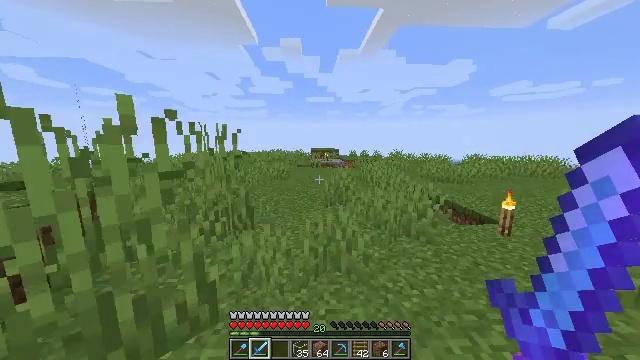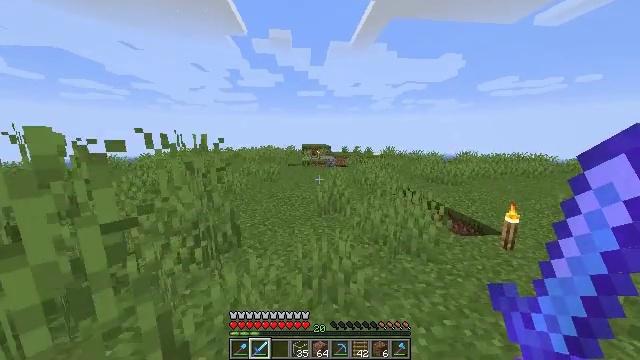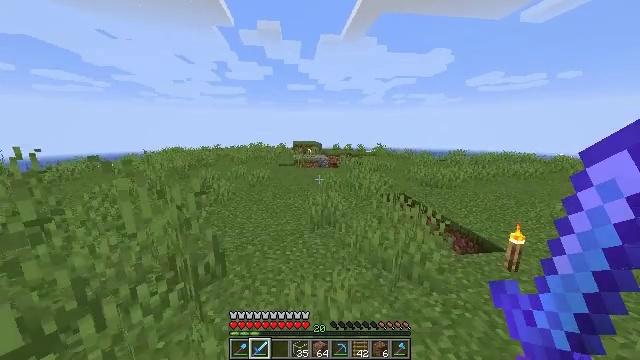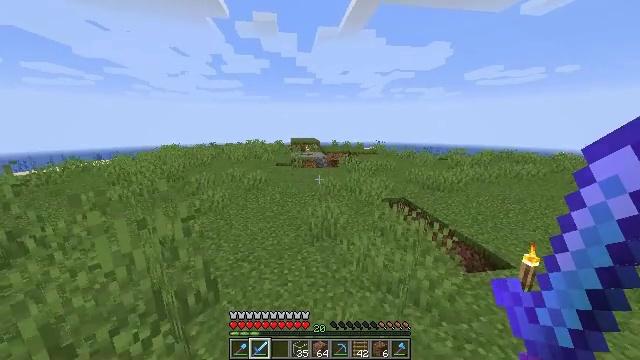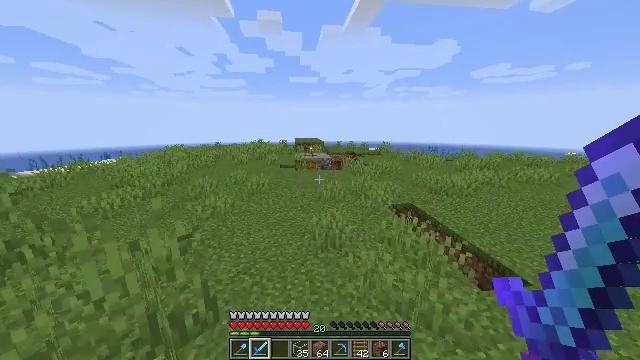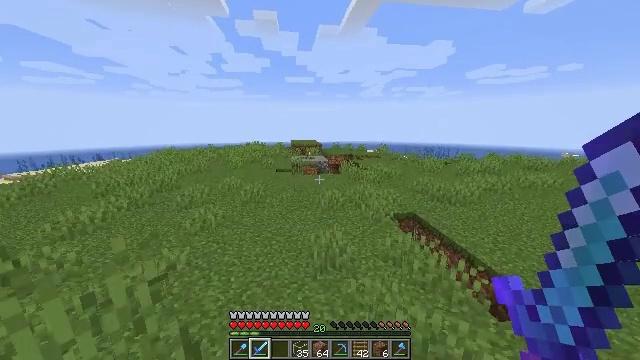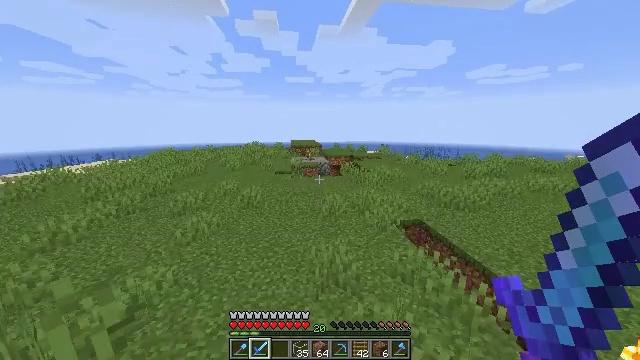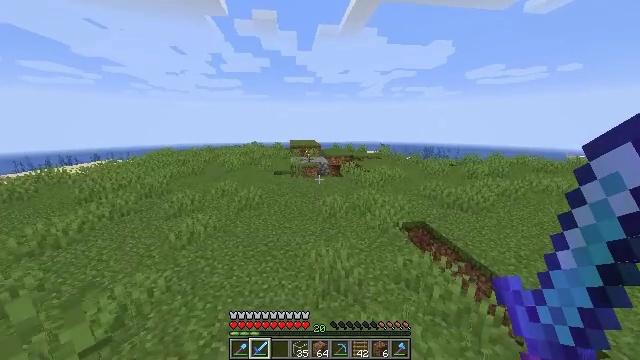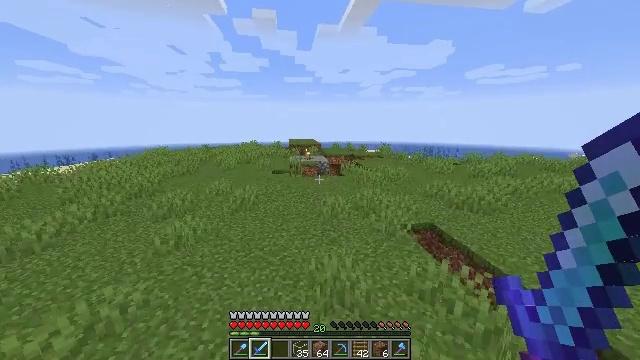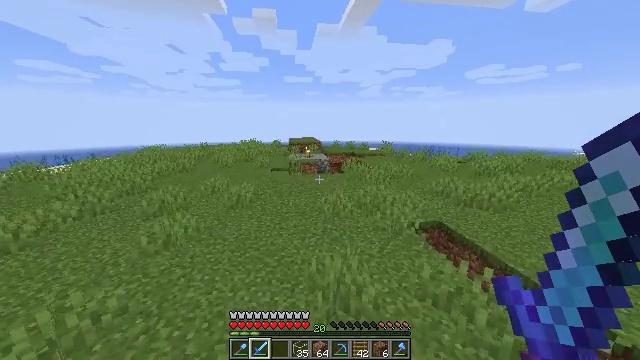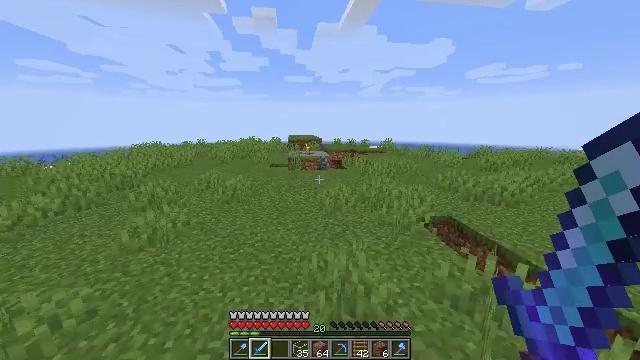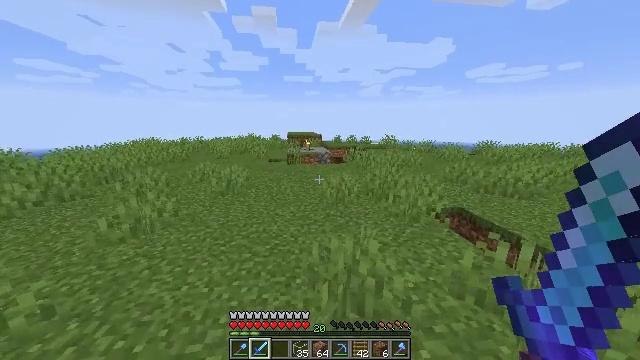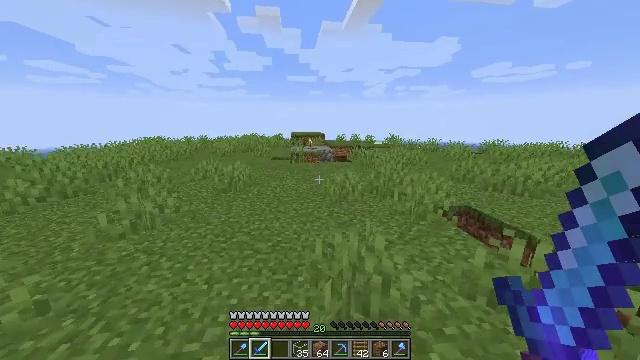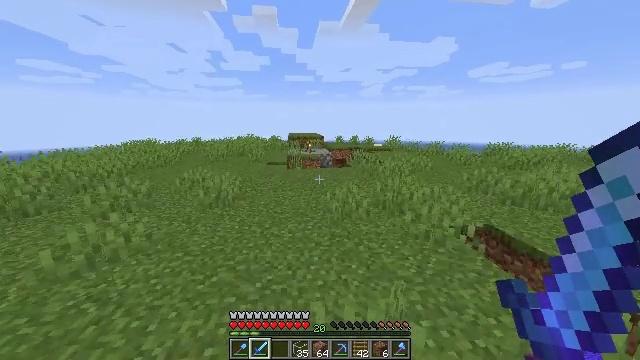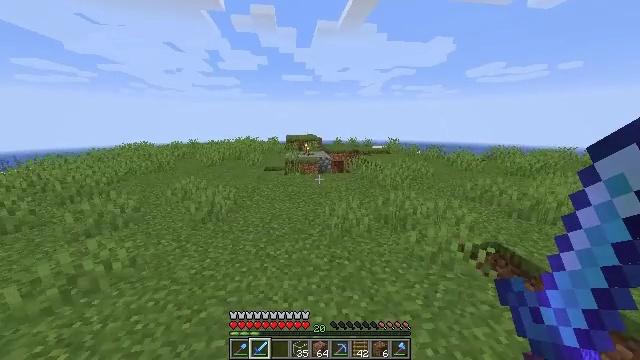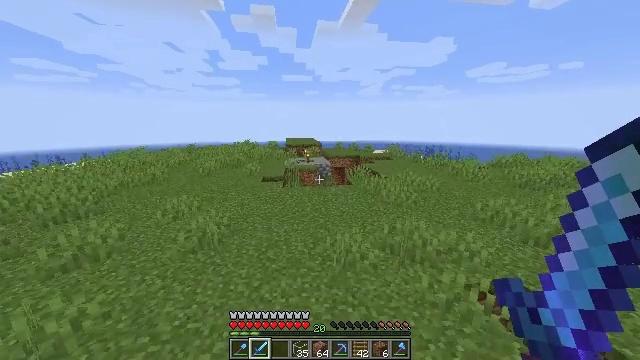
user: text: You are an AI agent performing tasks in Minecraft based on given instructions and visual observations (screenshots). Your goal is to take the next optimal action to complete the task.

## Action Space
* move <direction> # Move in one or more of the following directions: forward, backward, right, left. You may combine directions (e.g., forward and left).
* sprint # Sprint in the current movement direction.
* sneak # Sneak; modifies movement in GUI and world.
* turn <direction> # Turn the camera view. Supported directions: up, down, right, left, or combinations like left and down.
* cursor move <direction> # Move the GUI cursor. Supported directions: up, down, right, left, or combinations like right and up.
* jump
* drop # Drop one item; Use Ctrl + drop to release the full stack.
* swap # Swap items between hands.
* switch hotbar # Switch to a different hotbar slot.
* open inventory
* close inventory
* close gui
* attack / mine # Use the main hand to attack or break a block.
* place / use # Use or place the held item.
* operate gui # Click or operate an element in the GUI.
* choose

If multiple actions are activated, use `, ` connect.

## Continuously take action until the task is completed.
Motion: motion action
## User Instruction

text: Mine the ladder from the wall.
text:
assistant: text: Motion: move forward, sprint, turn right and down, jump
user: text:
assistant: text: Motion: move forward, sprint, turn right and down, jump
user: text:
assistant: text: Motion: move forward, turn down, jump
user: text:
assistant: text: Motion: move forward, turn left, jump
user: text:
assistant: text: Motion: move forward, jump
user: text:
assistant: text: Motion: move forward, jump
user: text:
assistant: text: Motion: move forward, jump
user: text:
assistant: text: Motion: move forward, jump
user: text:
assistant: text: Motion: move forward, sprint, jump
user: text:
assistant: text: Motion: move forward, sprint, jump
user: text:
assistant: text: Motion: move forward, sprint, jump
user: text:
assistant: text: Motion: move forward, sprint, jump
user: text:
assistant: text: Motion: move forward, jump
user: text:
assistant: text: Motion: move forward, jump
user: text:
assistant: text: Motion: move forward, jump
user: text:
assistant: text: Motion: move forward, jump
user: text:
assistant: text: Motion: move forward, jump
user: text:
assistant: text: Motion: move forward, jump
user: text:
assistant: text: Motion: move forward, jump
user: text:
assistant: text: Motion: move forward, jump
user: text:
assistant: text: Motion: move forward, turn left, jump
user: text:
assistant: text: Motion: move forward, turn left, jump
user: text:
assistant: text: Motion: move forward, sprint, turn left, jump
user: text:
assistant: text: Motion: move forward, sprint, turn left, jump
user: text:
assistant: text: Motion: move forward, sprint, turn left, jump
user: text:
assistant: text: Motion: move forward, sprint, turn left and down, jump
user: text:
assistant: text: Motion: move forward, turn left, jump
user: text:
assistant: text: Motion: move forward, turn left, jump
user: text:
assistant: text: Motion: move forward, turn left, jump
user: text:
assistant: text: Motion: move forward, jump